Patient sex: M
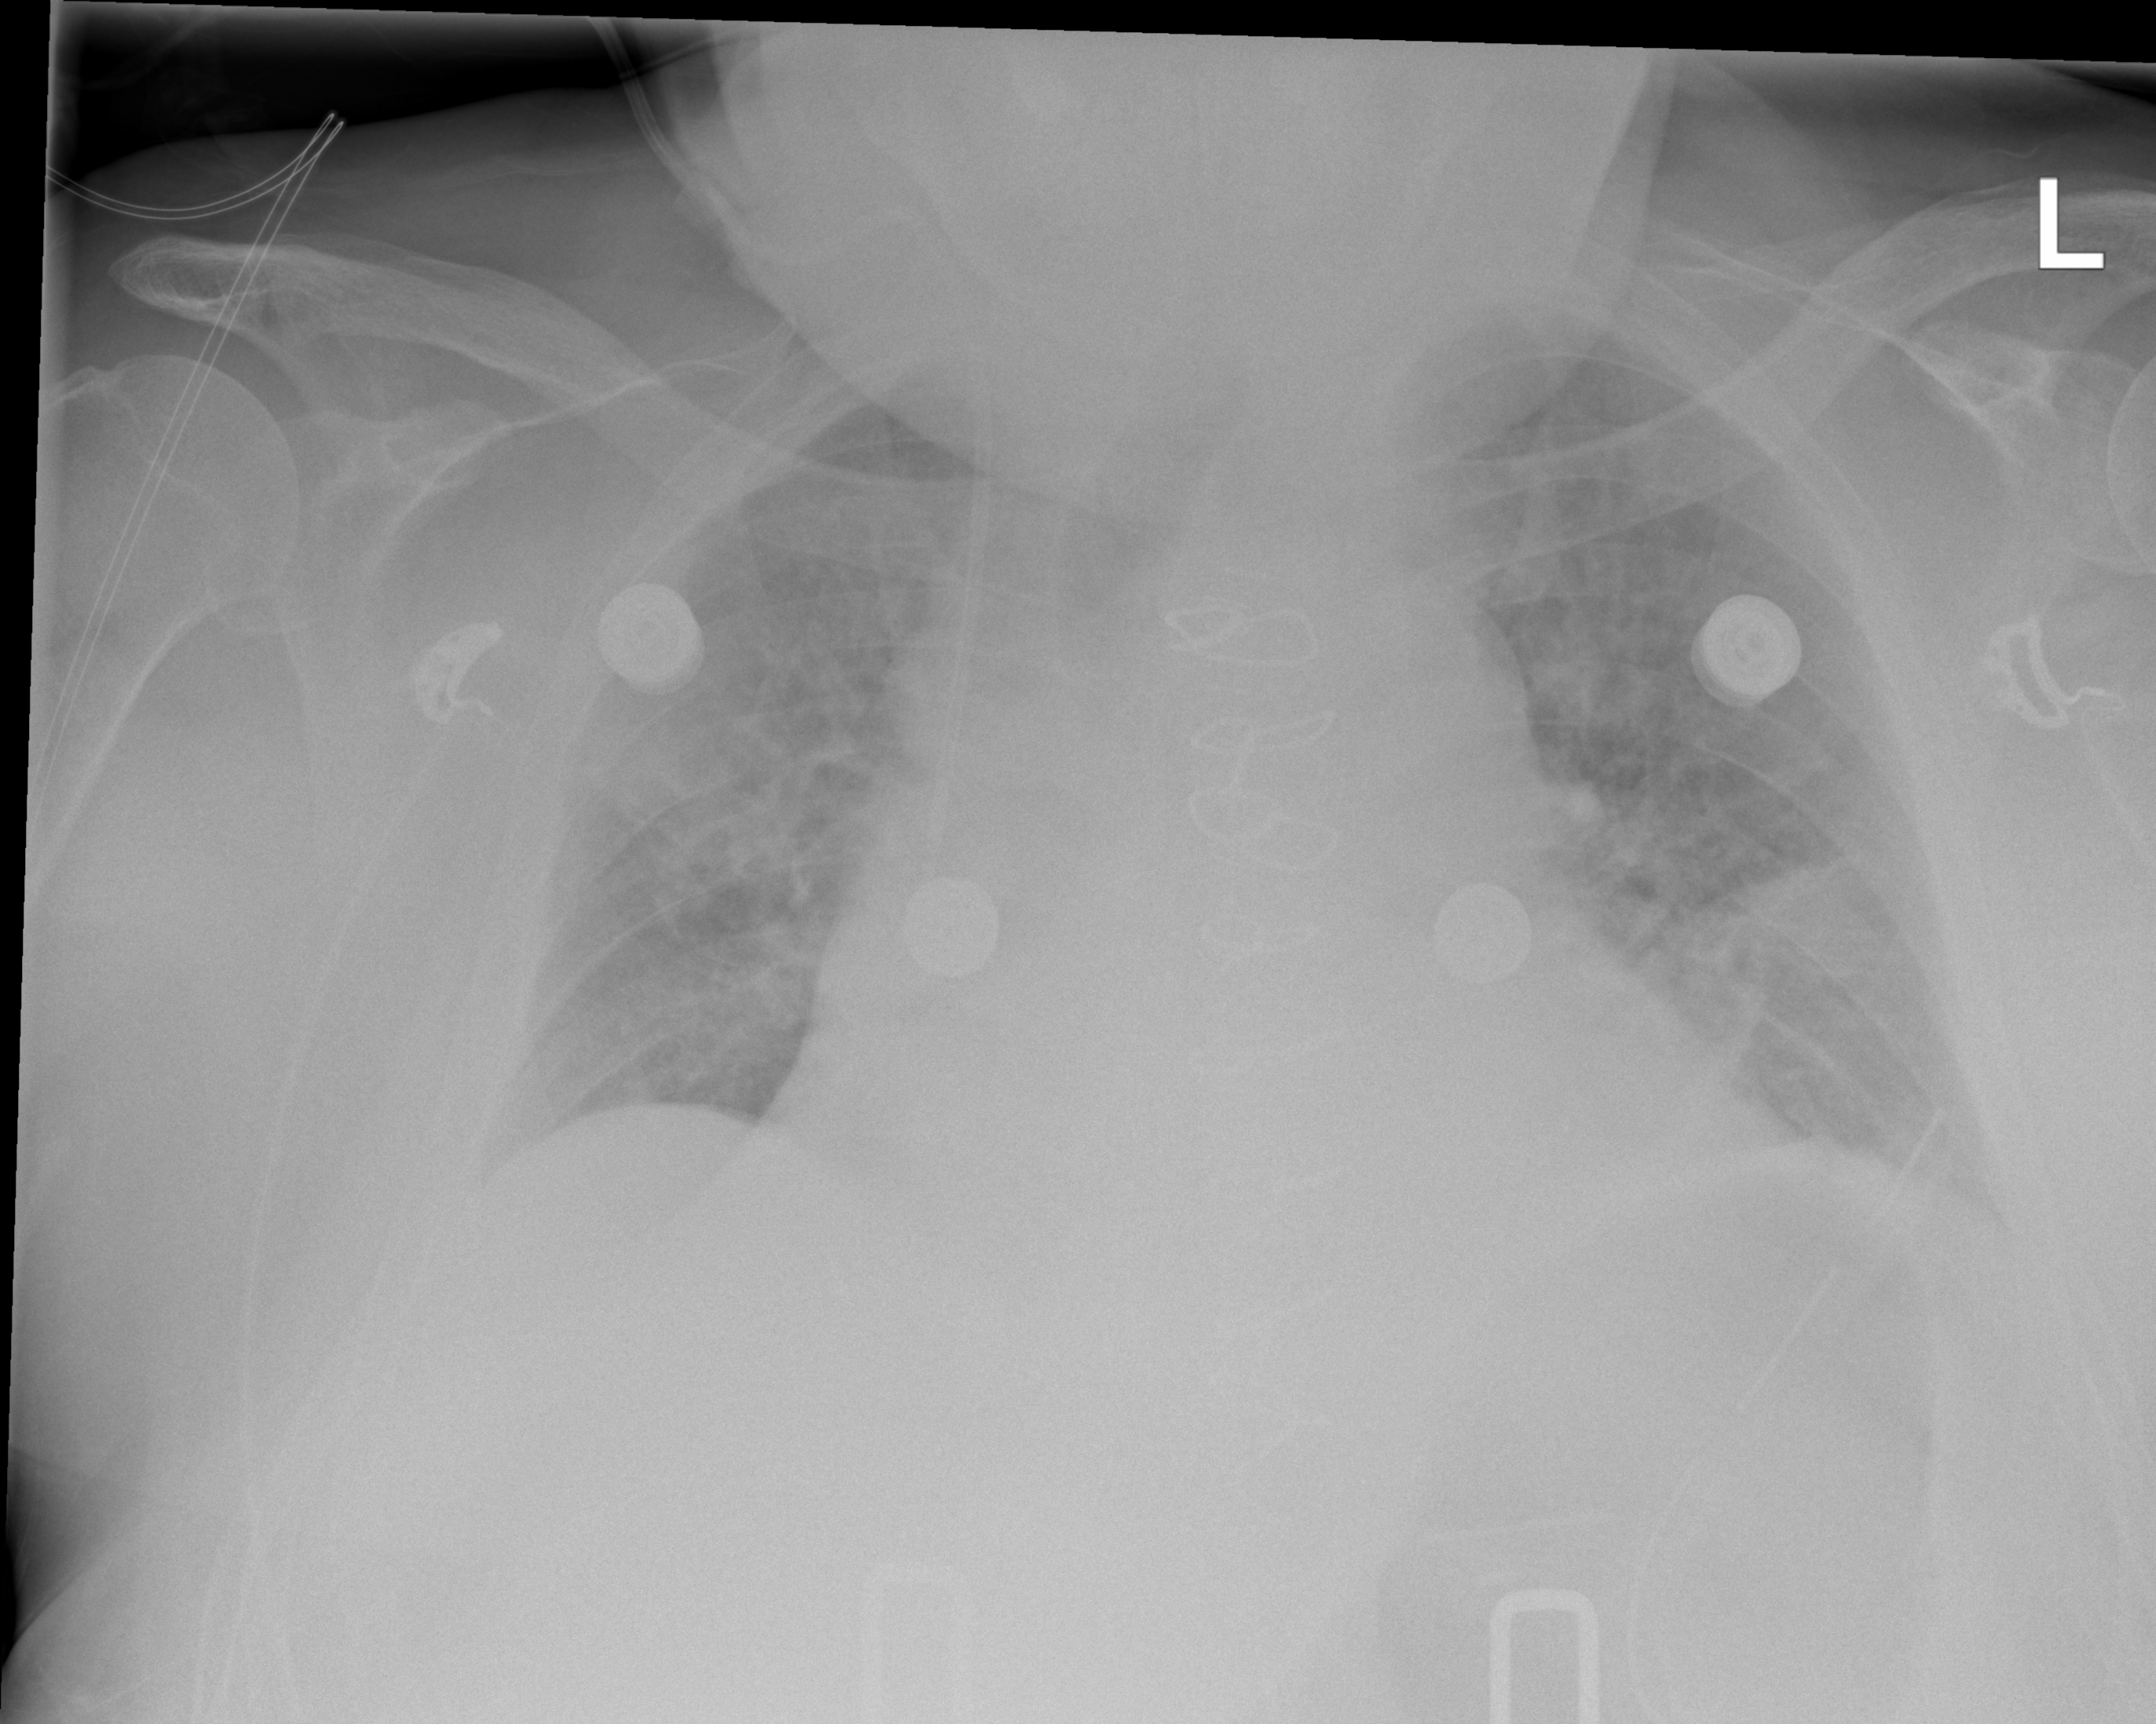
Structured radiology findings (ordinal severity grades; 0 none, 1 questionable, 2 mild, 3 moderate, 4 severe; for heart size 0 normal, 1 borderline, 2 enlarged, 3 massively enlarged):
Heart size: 3
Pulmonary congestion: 3
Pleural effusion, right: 0
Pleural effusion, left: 1
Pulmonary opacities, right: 0
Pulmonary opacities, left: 0
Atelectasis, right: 0
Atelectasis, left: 2